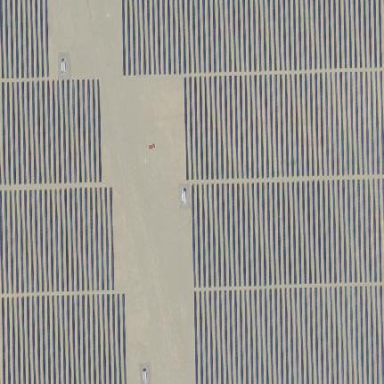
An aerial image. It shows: Solar power plant utilizing photovoltaic technology.